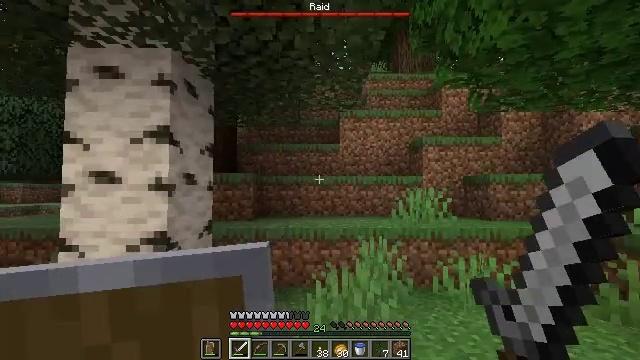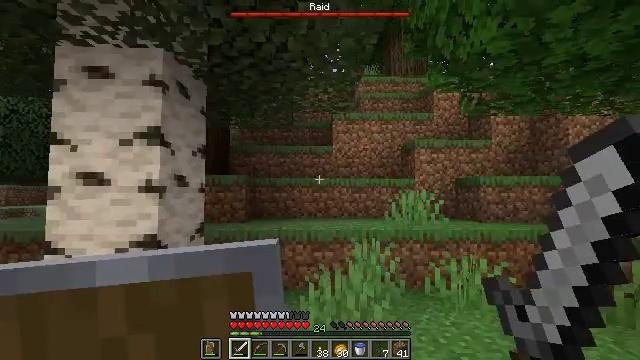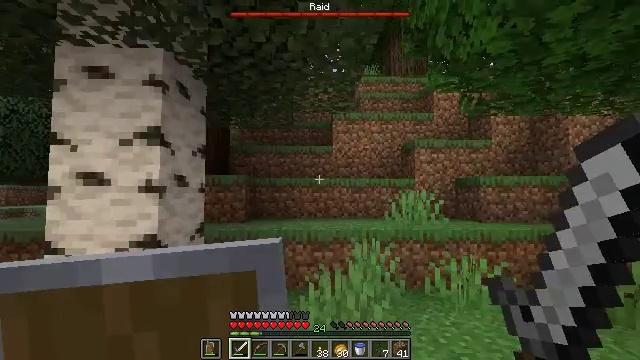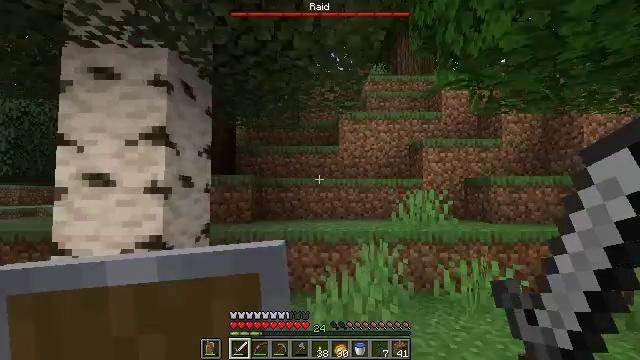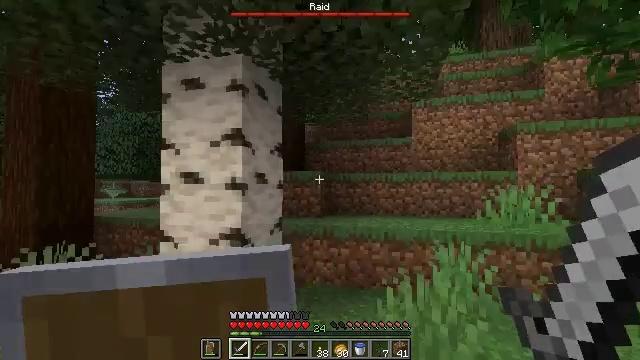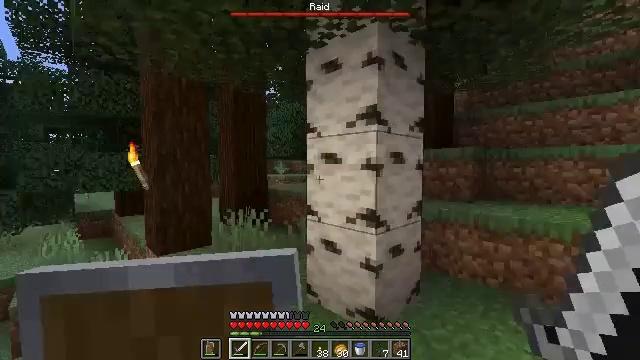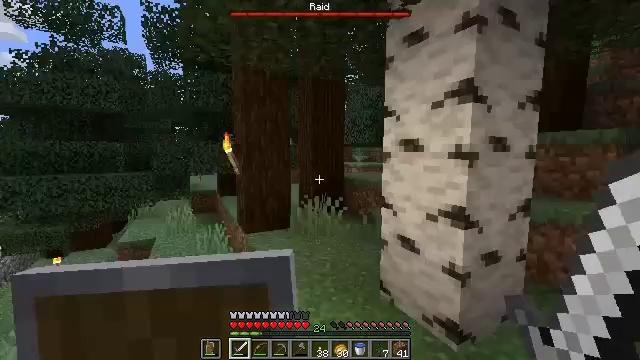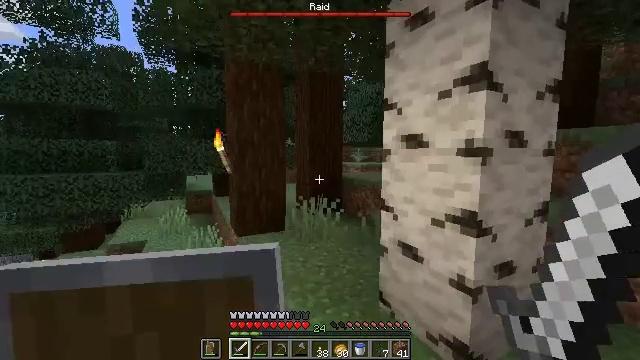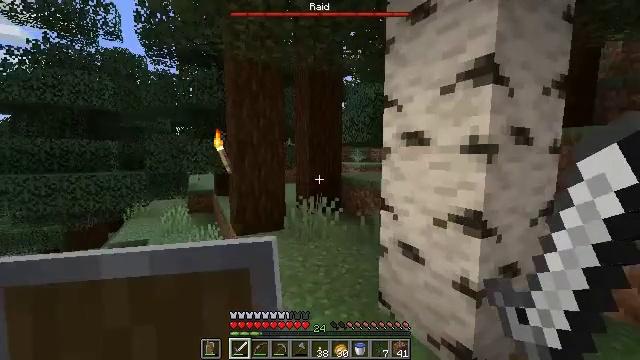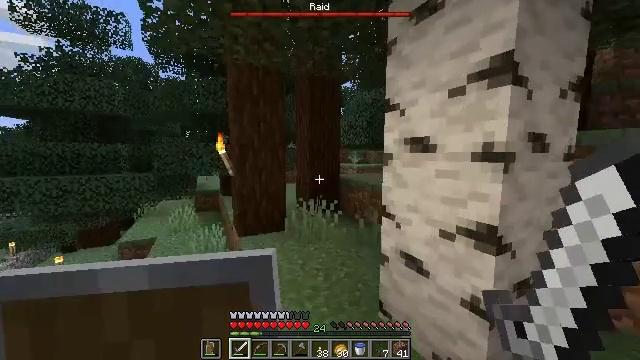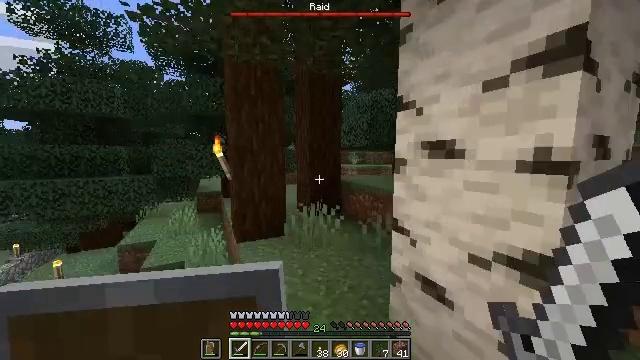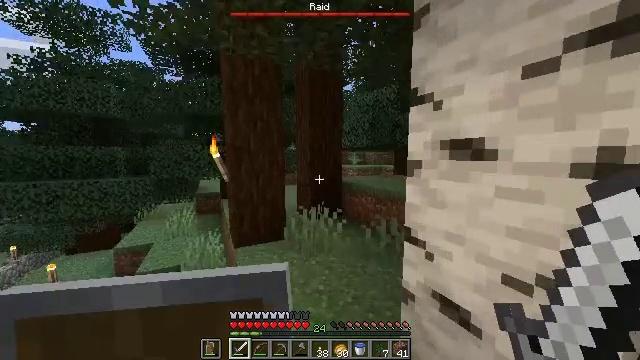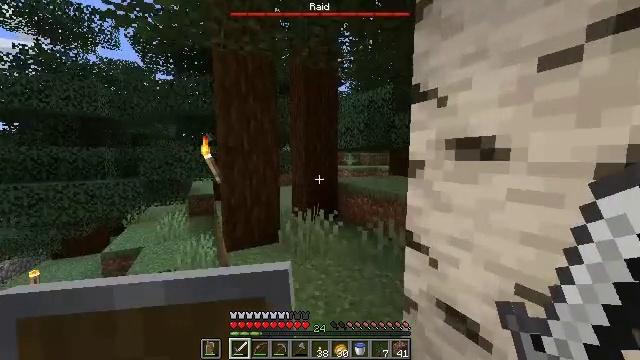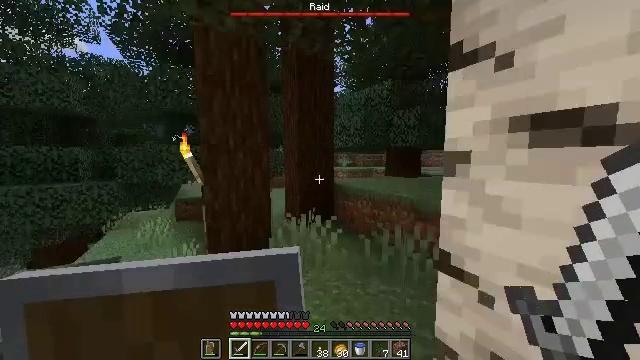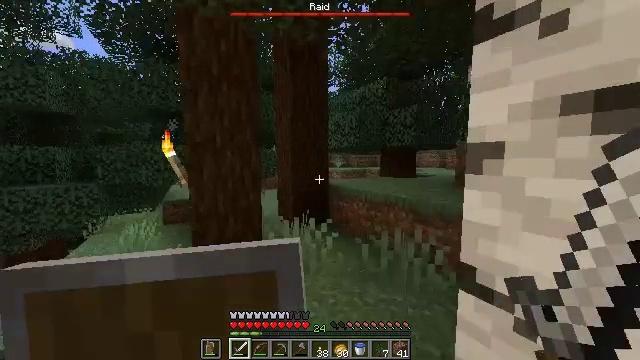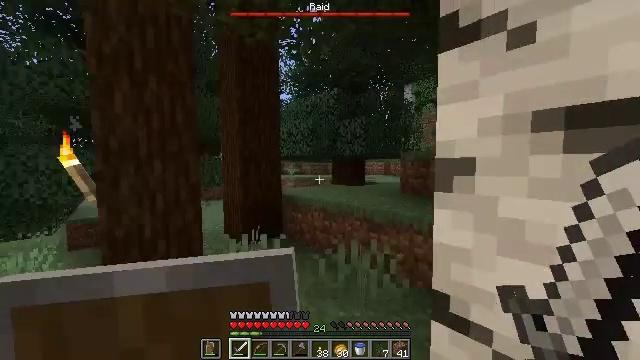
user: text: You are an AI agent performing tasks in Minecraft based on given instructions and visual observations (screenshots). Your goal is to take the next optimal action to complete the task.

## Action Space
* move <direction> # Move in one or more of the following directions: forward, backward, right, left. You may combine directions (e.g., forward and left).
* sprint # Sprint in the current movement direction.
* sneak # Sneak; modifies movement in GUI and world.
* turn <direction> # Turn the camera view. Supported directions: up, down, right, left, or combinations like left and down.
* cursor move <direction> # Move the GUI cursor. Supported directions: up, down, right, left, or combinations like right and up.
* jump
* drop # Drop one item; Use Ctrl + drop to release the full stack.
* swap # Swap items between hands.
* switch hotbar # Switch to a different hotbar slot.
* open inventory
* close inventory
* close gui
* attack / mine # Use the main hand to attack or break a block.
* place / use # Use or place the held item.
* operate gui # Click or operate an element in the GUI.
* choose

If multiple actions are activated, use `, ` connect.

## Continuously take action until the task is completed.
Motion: motion action
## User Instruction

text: Collect the grass block using a shovel.
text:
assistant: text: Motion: turn right
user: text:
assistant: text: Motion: no_op
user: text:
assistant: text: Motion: move forward, turn left
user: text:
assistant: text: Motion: move forward, turn left and down
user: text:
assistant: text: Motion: move forward, turn left and down
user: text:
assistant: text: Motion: move forward, turn left and down
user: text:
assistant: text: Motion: move forward, sprint
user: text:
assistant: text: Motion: move forward, sprint
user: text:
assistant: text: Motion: move forward
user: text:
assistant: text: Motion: move forward
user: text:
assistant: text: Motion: move forward
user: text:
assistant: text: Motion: move forward, turn right
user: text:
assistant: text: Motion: move forward, turn right
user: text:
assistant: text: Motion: move forward, turn right
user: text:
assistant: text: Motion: move forward, turn right and up
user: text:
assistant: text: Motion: move forward, turn right
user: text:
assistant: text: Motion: move forward
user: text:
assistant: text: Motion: move forward
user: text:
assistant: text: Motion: move forward
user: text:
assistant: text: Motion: move forward
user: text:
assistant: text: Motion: move forward, turn left and down
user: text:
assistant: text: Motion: move forward, turn left and down
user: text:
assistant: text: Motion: move forward
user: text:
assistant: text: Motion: move forward, turn left
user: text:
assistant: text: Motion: move forward
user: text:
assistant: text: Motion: move forward
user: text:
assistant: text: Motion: move forward, turn right and up
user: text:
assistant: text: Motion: move forward and move right, turn right
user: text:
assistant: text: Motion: move forward and move right
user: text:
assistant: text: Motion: move forward and move right